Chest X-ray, PA view. Patient: 56 years old, sex F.
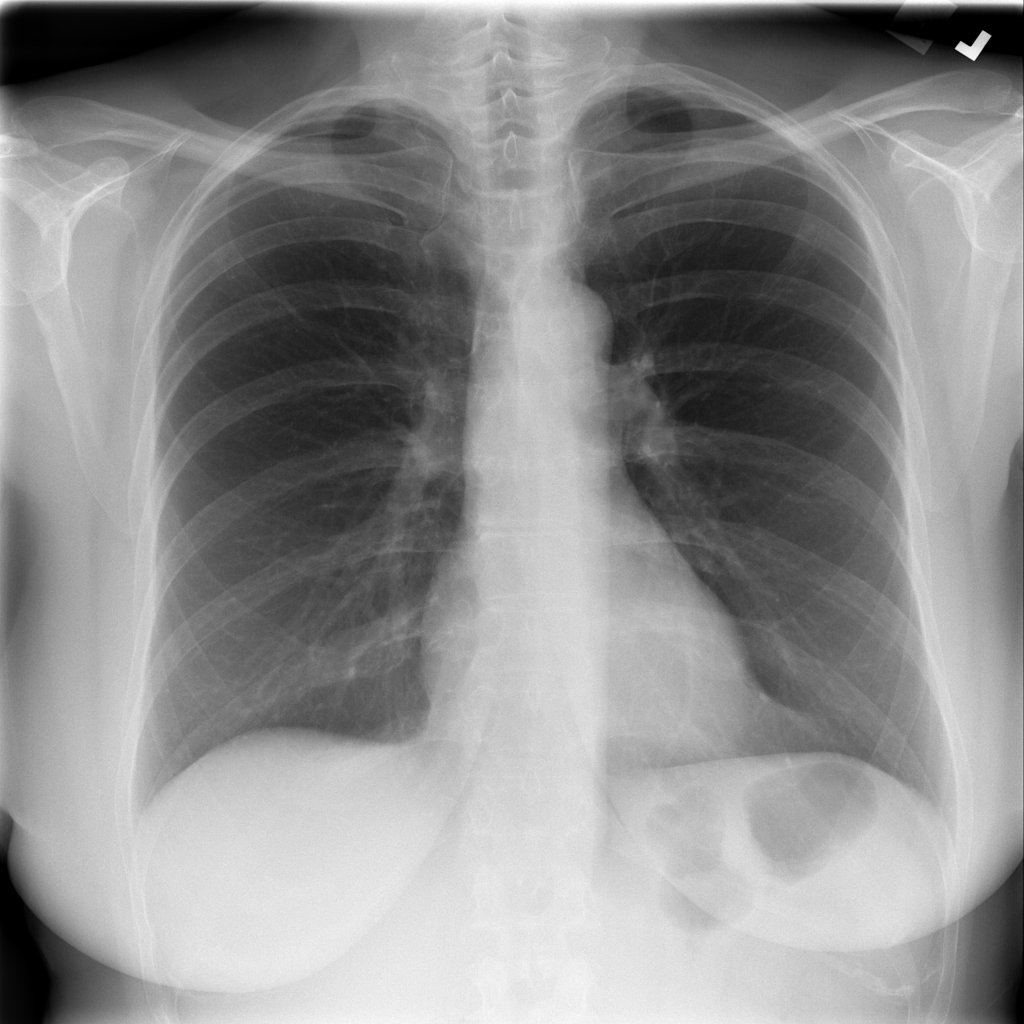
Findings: No Finding